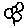
Label: flower